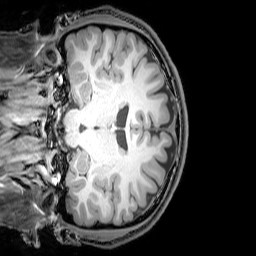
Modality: T1w
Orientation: coronal
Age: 24
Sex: male
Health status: healthy
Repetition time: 0.081 s
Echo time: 0.037 s